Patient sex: F
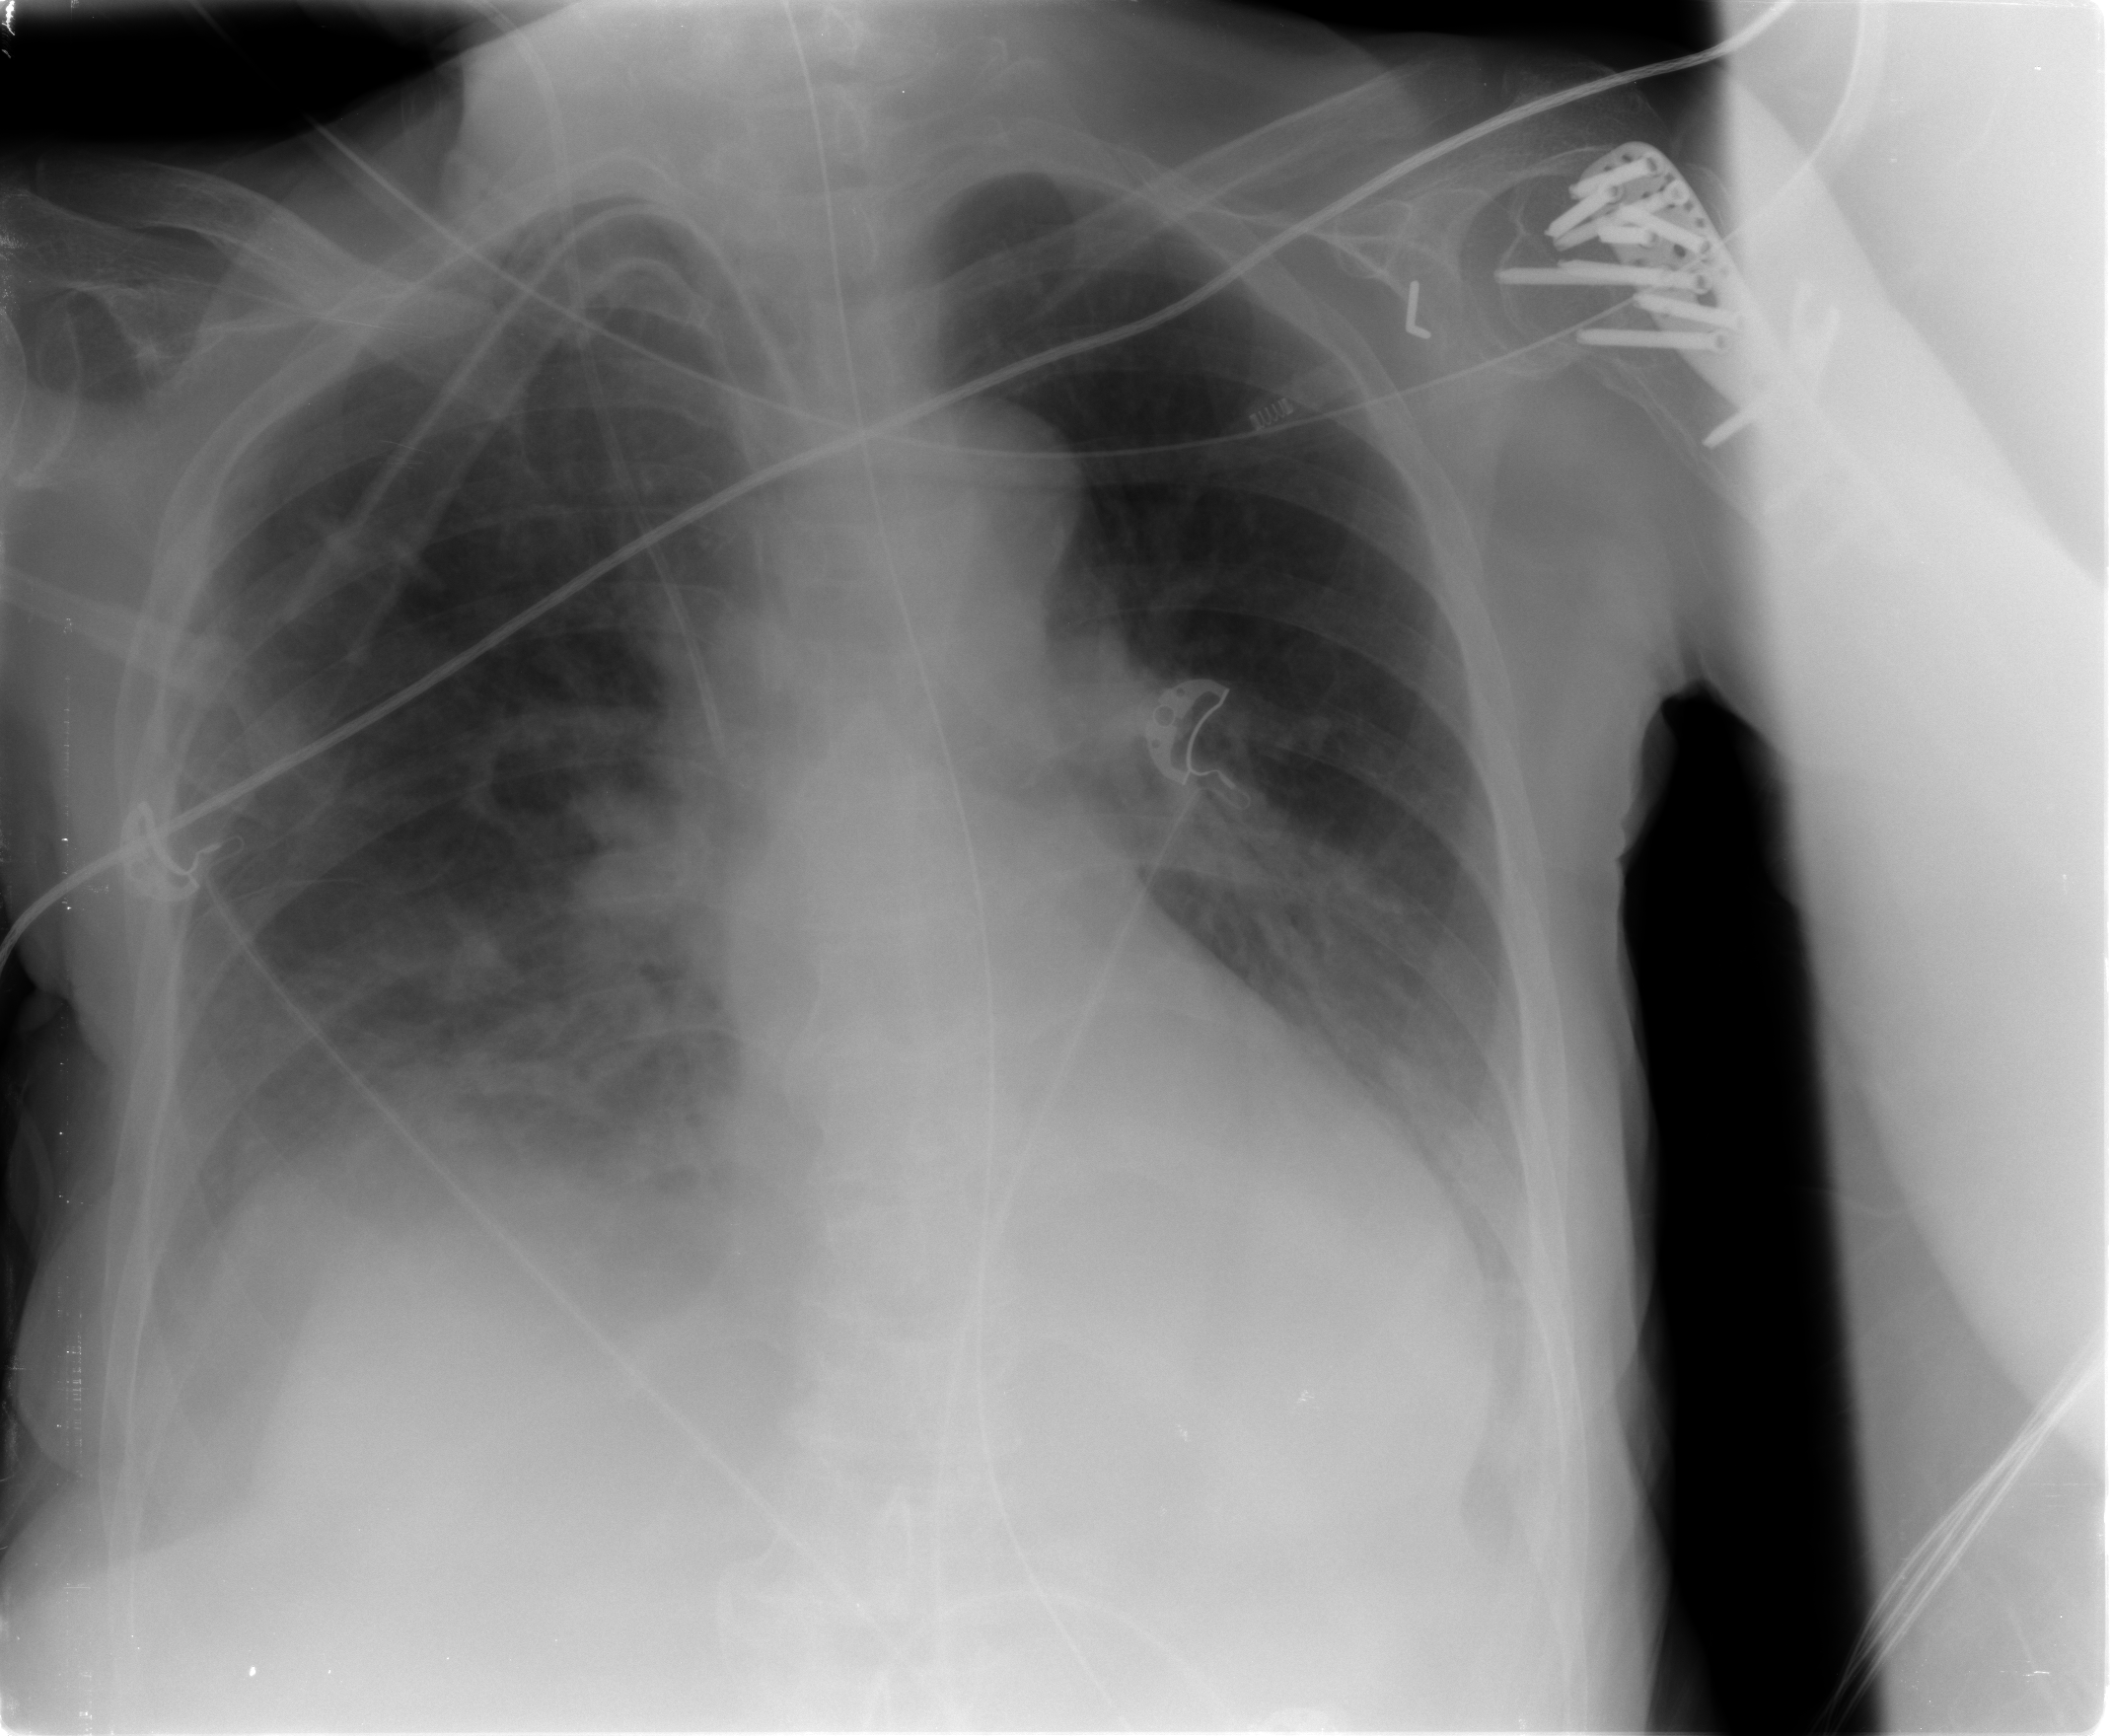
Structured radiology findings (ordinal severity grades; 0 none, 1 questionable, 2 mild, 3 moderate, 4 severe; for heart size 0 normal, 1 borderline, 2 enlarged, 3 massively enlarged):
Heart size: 0
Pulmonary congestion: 1
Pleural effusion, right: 2
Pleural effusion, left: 2
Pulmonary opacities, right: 3
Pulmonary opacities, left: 1
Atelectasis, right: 2
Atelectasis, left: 2